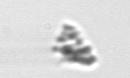
Label: detritus